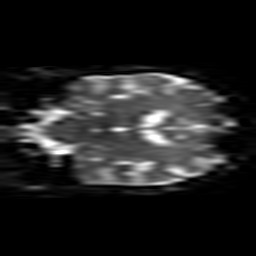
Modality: ADC
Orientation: coronal
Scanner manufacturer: ge
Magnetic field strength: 1.5 T
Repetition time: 7.5 s
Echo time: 0.0965 s